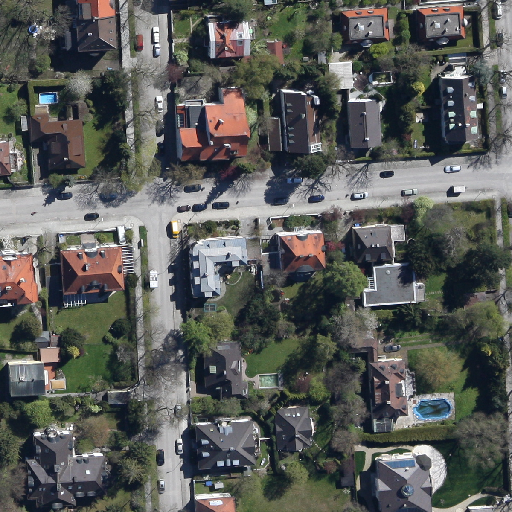
Referring expression: sidewalk along with tree